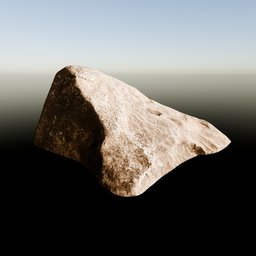
Label: nature